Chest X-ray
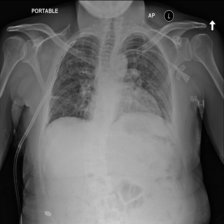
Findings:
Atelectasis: positive
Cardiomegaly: negative
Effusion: negative
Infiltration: negative
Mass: negative
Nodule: negative
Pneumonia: negative
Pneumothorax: negative
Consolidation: negative
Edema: negative
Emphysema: negative
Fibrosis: negative
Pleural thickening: negative
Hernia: negative